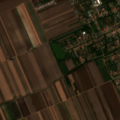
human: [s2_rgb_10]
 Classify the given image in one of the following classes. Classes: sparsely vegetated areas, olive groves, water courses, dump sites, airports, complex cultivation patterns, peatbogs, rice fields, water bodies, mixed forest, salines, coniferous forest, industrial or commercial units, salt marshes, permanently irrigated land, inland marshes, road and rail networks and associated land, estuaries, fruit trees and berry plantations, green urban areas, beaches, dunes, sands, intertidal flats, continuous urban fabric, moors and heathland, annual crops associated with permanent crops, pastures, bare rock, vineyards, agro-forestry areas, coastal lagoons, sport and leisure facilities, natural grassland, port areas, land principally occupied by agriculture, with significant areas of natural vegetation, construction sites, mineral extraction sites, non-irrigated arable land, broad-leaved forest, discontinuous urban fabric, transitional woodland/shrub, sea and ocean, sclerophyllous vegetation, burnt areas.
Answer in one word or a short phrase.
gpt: discontinuous urban fabric, non-irrigated arable land